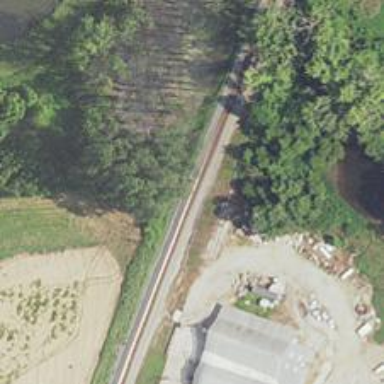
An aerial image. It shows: Railway track.